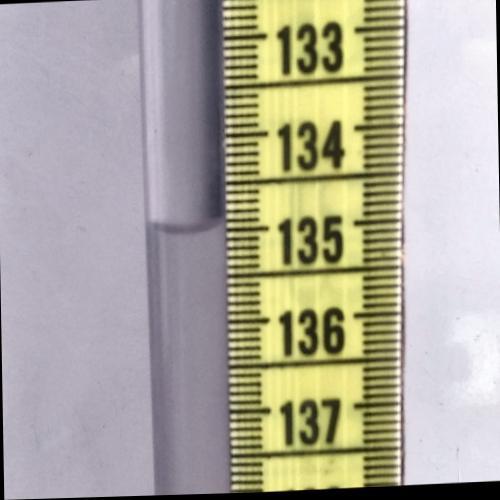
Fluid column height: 134.9 cm